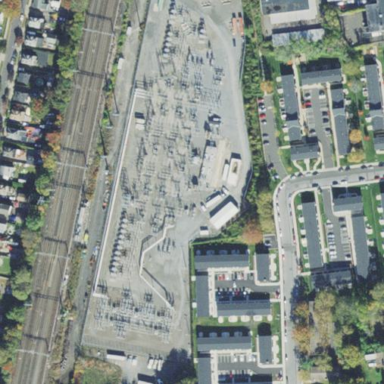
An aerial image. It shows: Outdoor distribution level power substation.